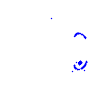
Particle: electron